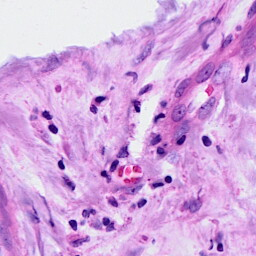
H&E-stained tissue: Breast